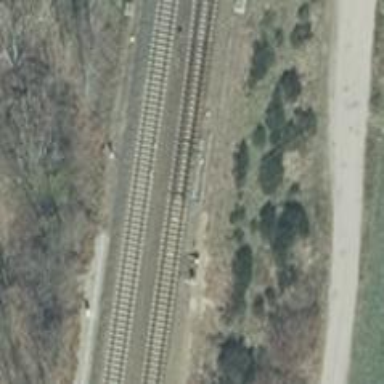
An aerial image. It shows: Railway switch.